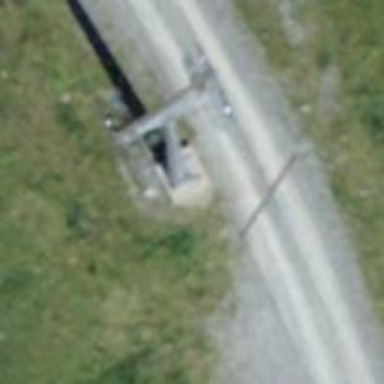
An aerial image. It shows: Pylon for aerialway.